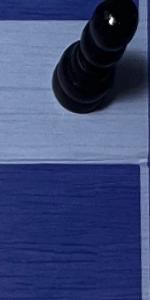
Label: Empty